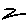
Label: zigzag